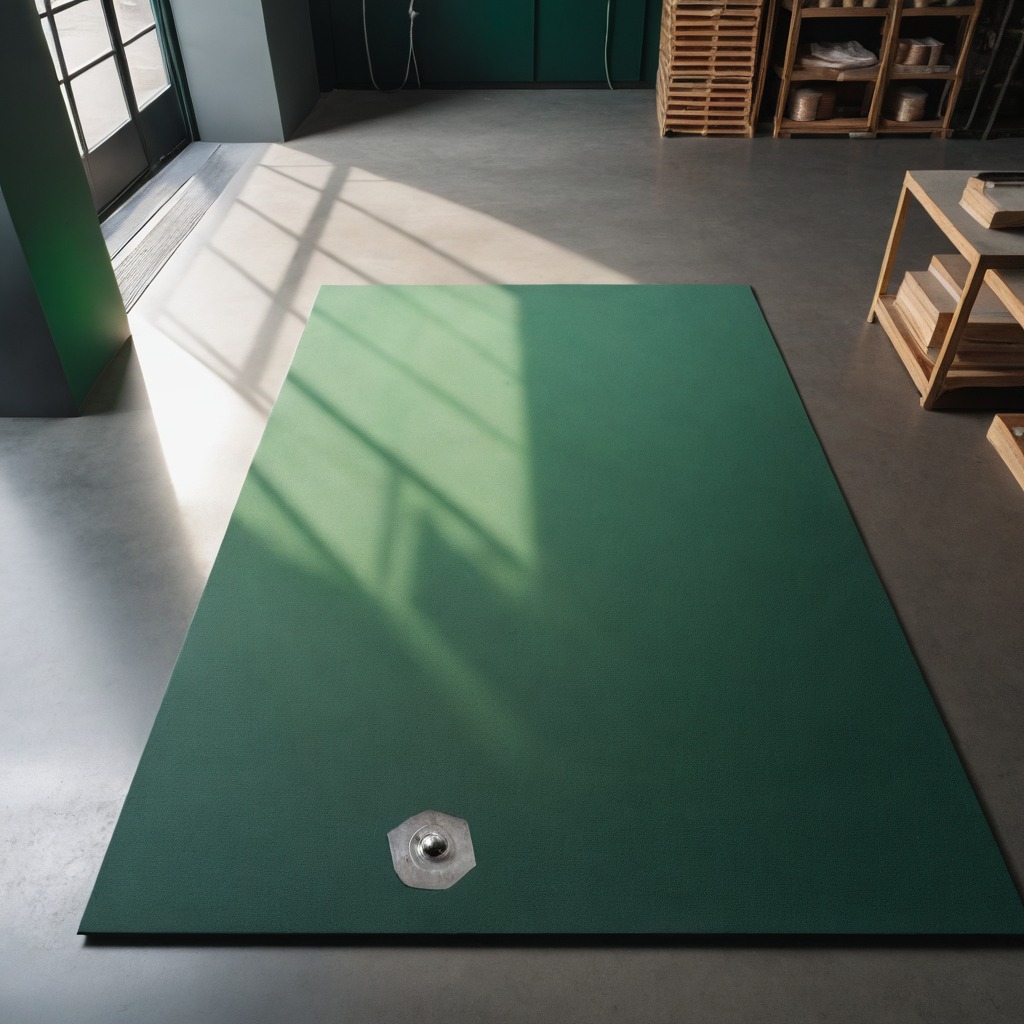
A metal nut is lying on the clean granite tabletop covered with a green rubber mat inside a workshop under bright overhead lighting crisp shadows high clarity worn but beneath the mat.